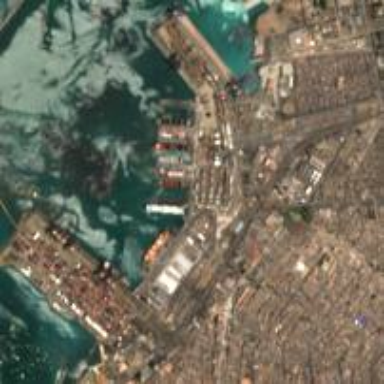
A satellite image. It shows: Industrial area designated for port activities.